You are looking at the short-time Fourier spectrogram of a rotating shaft's vibration signal. Diagnose the rotating machine from this image, choosing from: normal, misalignment, unbalance, looseness.
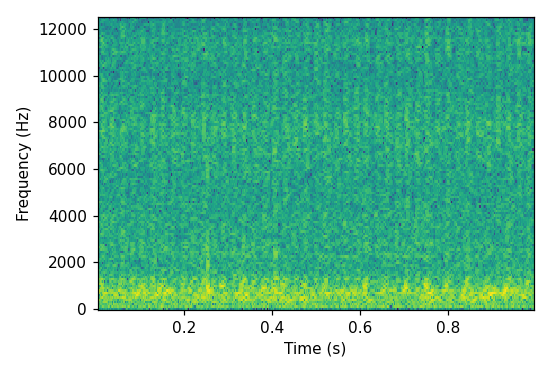
Answer: misalignment